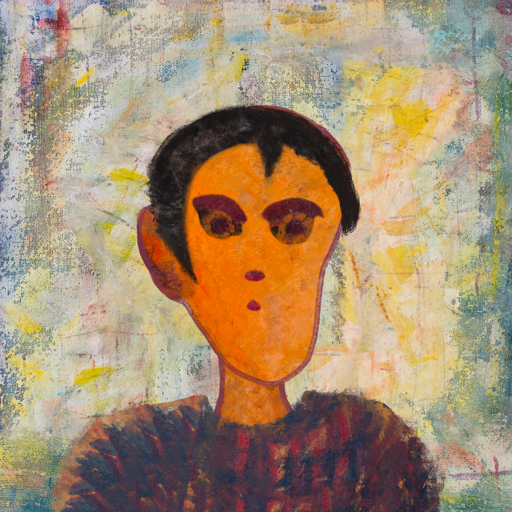
Background: Irani, Head And Neck Front: Hypocrite, Face Front: Doll, Bust: In_The_Sun, Hair Front: Roy_Bahadur, Head Accessory: Blank, Second Necklace: Blank, Necklace: Blank, Baby: Blank